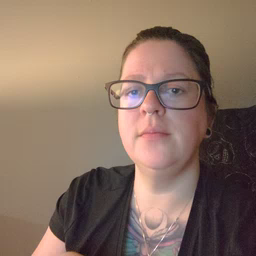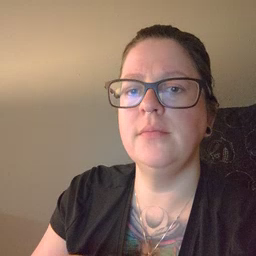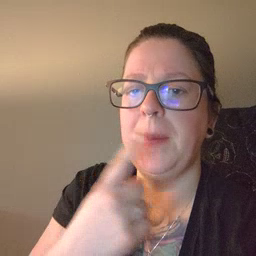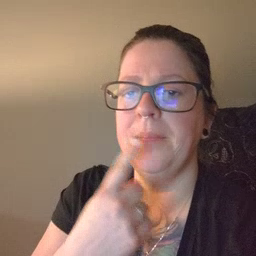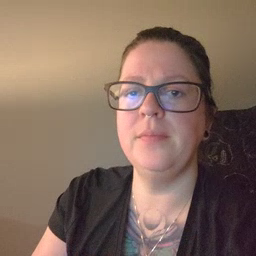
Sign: lips